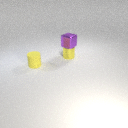
small yellow metal cylinder below small purple metal cube